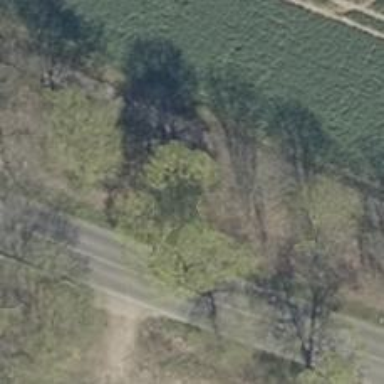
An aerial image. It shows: Row of deciduous broadleaved trees.